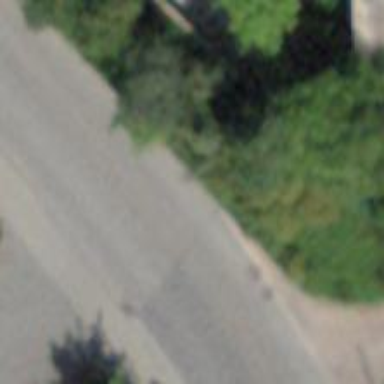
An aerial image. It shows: Unclassified road with sidewalk on the left.